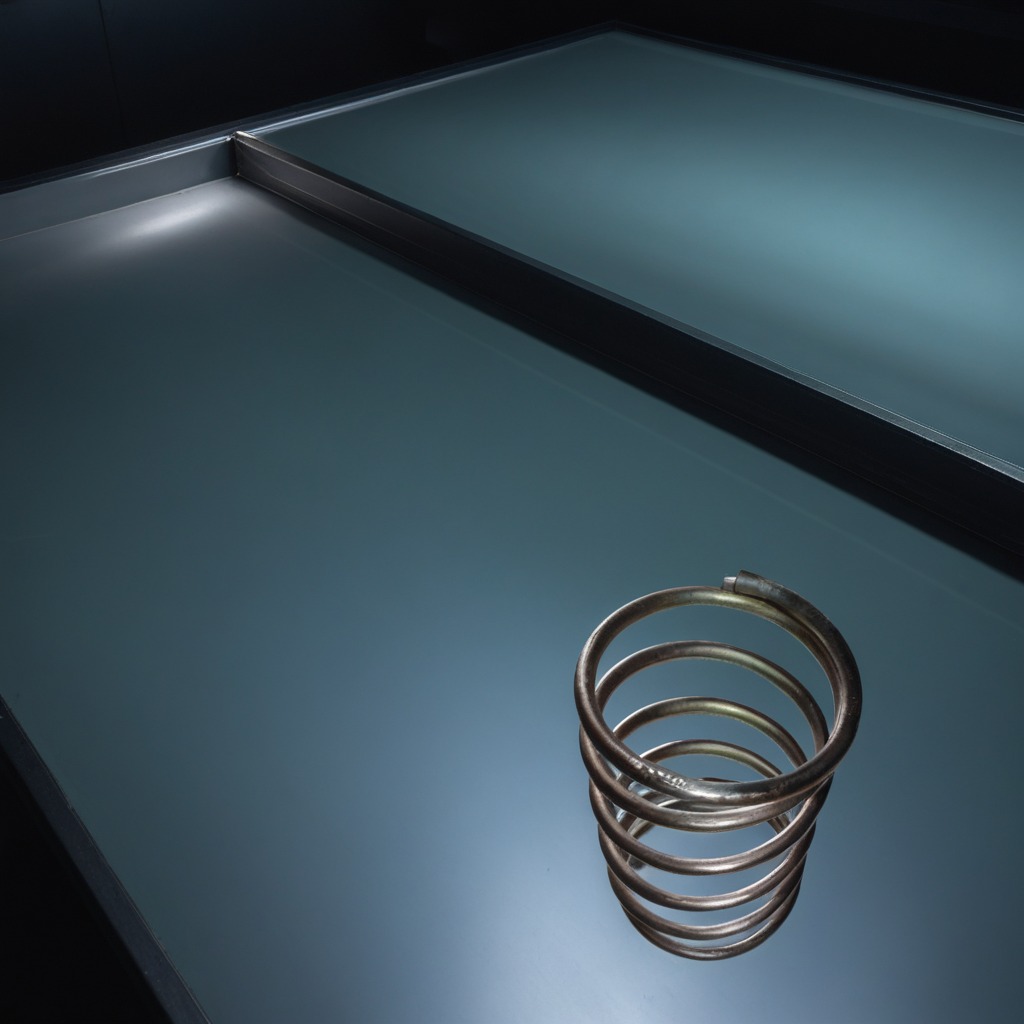
A coiled metal spring is lying on the clean empty table in a railway signal maintenance room.